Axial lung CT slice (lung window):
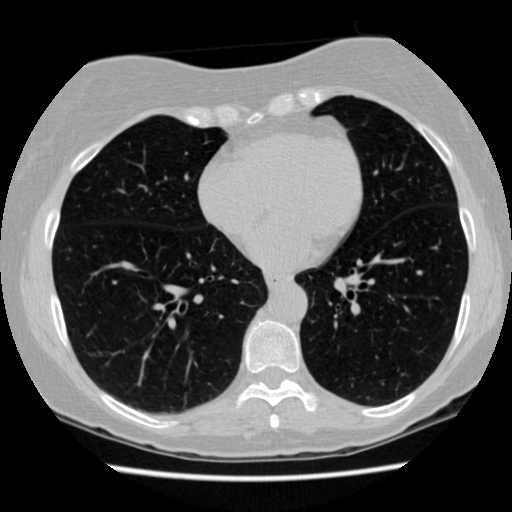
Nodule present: no